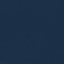
Label: SeaLake